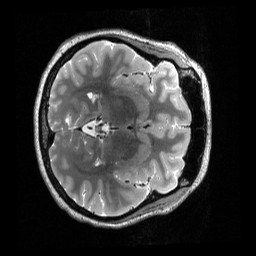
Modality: T2w
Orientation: axial
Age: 30
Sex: female
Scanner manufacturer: siemens
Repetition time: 3.2 s